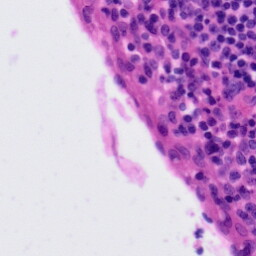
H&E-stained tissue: Tonsil